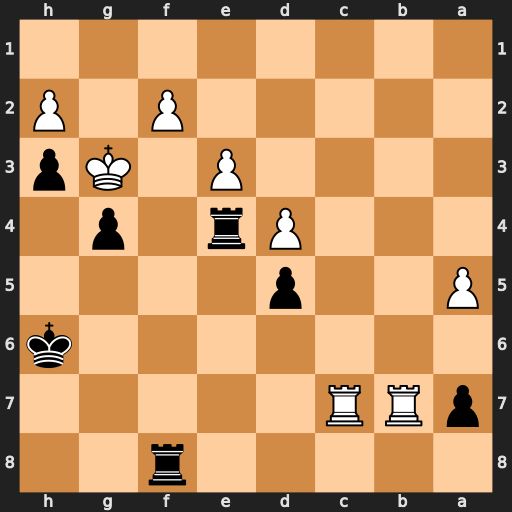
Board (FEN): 5r2/pRR5/7k/P2p4/3Pr1p1/4P1Kp/5P1P/8
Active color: b
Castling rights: -
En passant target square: -
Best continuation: Rf3+ Kh4 g3+ Kxh3 gxf2+ Kg2 f1=Q#